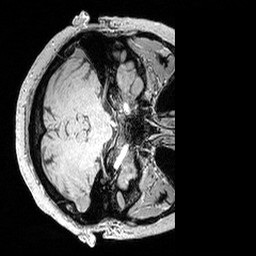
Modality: MP2RAGE
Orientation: axial
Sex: female
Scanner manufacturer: siemens
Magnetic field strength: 3 T
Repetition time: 5 s
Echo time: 0.00292 s